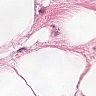
Metastatic tissue present: no